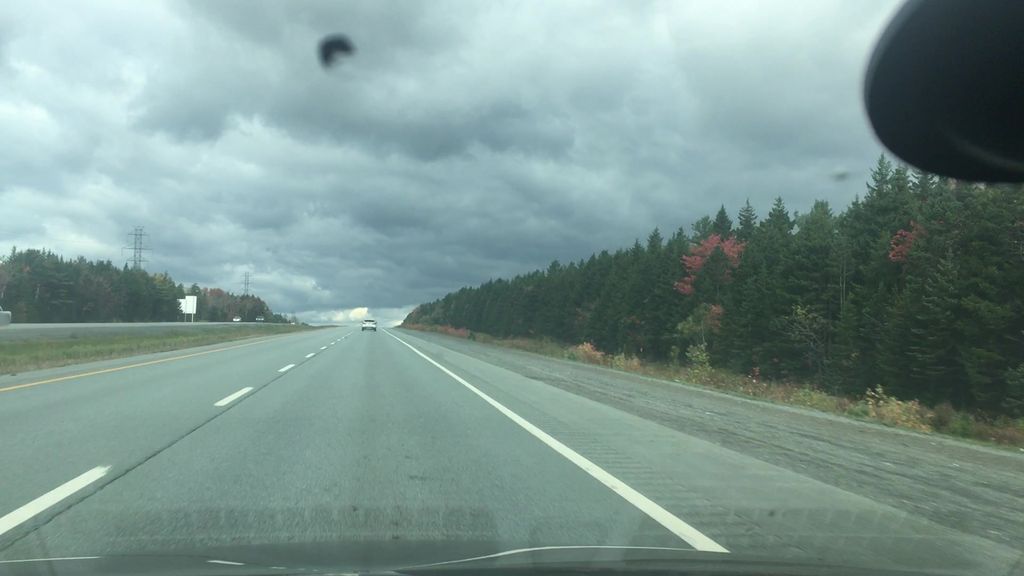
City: halifax